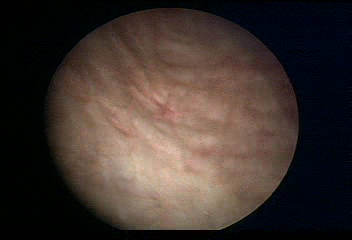
Modality: WLC
Class: Normal mucosa
Bladder cancer association: No